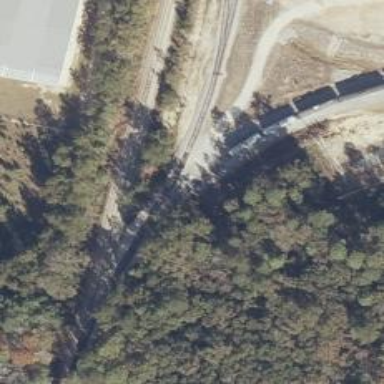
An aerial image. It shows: Railway spur service.